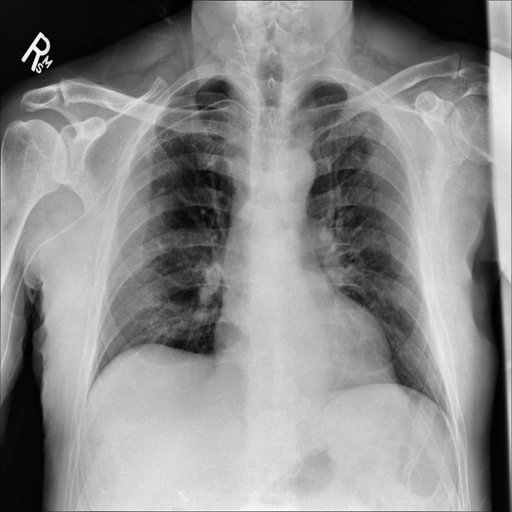
Finding: NORMAL